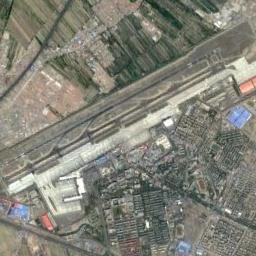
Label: airport